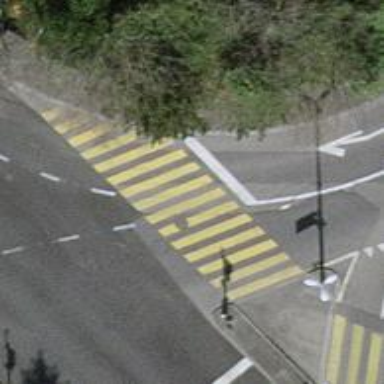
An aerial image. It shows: Crossing with traffic signals.